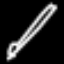
Label: pencil